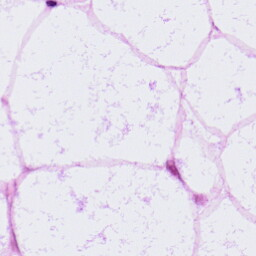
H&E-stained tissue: LymphNode